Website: lowes
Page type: delivery-shipping
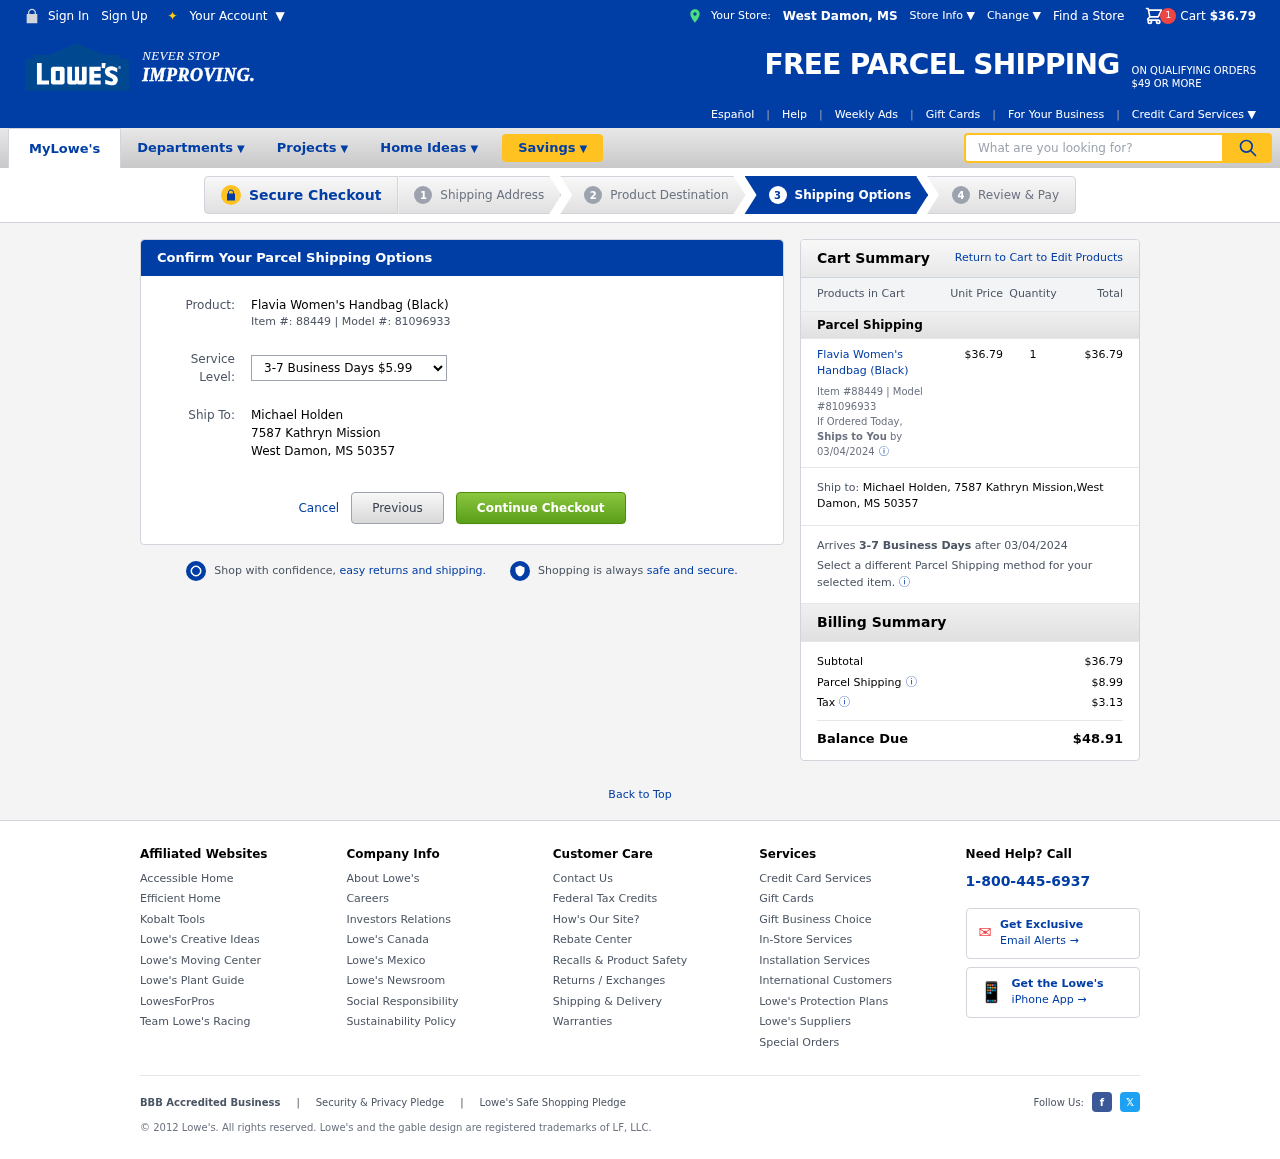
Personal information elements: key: PII_CITY
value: West Damon
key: PII_FULLNAME
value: Michael Holden
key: PII_POSTCODE
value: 50357
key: PII_STATE_ABBR
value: MS
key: PII_STREET
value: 7587 Kathryn Mission
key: PII_FULLNAME2
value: Michael Holden
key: PII_STREET2
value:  7587 Kathryn Mission
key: PII_CITY2
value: West Damon
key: PII_STATE_ABBR2
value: MS
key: PII_POSTCODE2
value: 50357
Product elements: key: PRODUCT1_NAME
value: Flavia Women's Handbag (Black)
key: PRODUCT1_PRICE
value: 36.79
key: PRODUCT1_QUANTITY
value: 1
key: PRODUCT1_ITEM_NUMBER
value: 88449
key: PRODUCT1_MODEL_NUMBER
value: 81096933
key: PRODUCT1_NAME2
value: Flavia Women's Handbag (Black)
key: PRODUCT1_ITEM_NUMBER2
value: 88449
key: PRODUCT1_MODEL_NUMBER2
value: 81096933
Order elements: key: ORDER_SUBTOTAL
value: $36.79
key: ORDER_DELIVERY_DATE
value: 03/04/2024
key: ORDER_ITEM_TOTAL
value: $36.79
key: ORDER_DELIVERY_DATE2
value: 03/04/2024
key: ORDER_SHIPPING_COST
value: $8.99
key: ORDER_TAX
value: $3.13
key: ORDER_TOTAL
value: $48.91
Search elements: key: HEADER_SEARCH
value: What are you looking for?